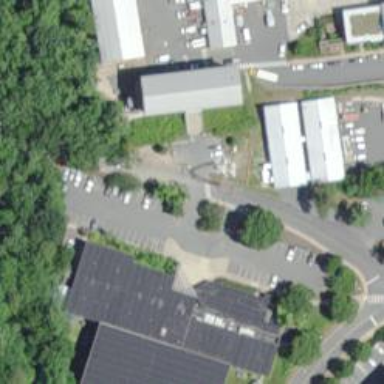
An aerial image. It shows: Parking space is available.